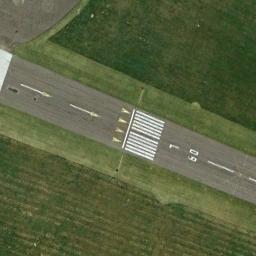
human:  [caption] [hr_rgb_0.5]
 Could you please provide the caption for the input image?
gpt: The grass is beside the runway .

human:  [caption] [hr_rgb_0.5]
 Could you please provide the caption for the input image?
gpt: The runway goes through the lawn and the designation marking is 09R .

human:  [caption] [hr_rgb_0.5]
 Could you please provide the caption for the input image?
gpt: The runway is on the grass .

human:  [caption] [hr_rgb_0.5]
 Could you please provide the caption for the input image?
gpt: Next to the runway is a green lawn with white '09L' and short-line signs on the runway .

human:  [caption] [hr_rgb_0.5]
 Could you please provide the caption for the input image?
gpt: There are green meadows beside the runway .